Question: I have included in my flutter page a simple GoogleMap component only to see if it works but I can't resolve this problem. I compile the application and when I navigate to the page I get the following error in the console:
> "E/GoogleMapController( 3376): Cannot enable MyLocation layer as location permissions are not granted"
I can see the component but I'm not able to see the map (see the image):

Added configurations:
'''
//(AndroidManifest.xml)
<meta-data android:name="com.google.android.geo.API_KEY" android:value="apikey"/>
//(pubspec.yaml)
google_maps_flutter: ^0.5.0
'''
Add the permission package to request permission. You can install this package to manage your permissions: <URL>
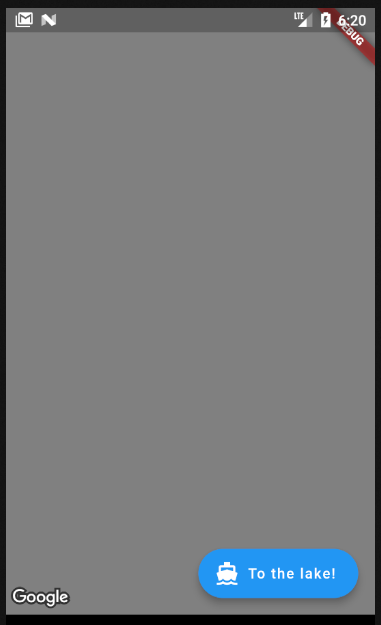
Answer: 'android.permission.ACCESS_FINE_LOCATION' is considered a dangerous permission. Have you used the 'permission' package to request the permission? <URL>